Field crop: maize
Growth stage: 1
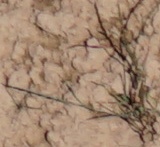
Species: lolium